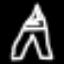
Label: The Eiffel Tower